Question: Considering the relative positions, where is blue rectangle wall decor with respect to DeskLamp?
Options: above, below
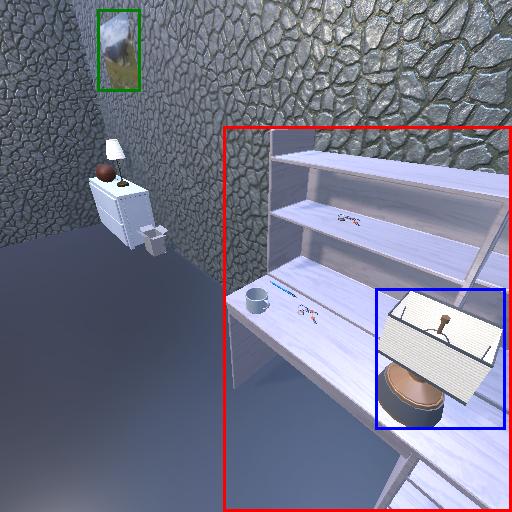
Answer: above